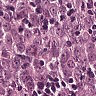
Metastatic tissue present: yes